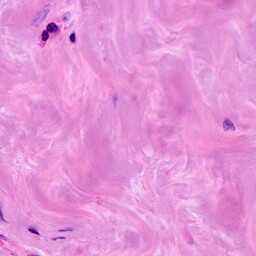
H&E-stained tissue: Breast